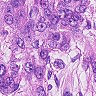
Metastatic tissue present: yes